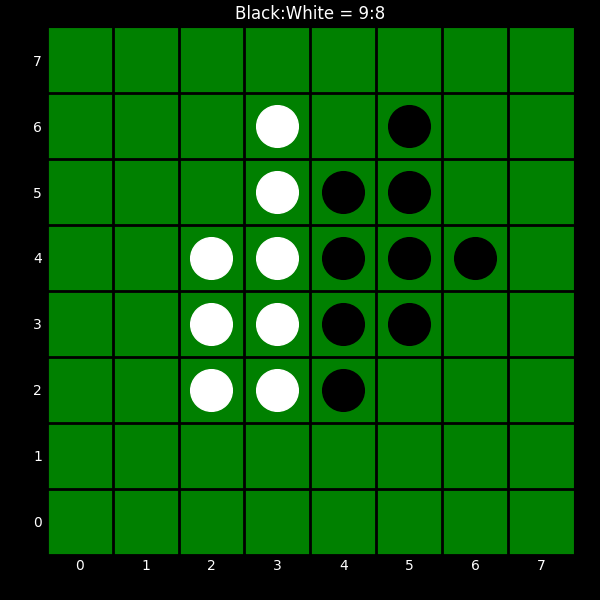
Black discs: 9
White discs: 8